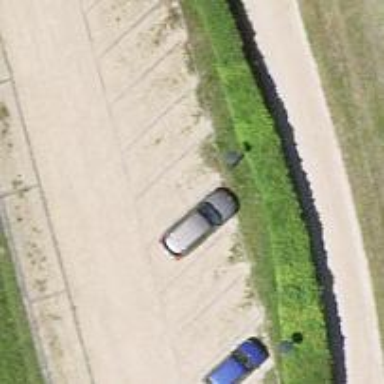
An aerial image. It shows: Parking area with fine gravel surface.